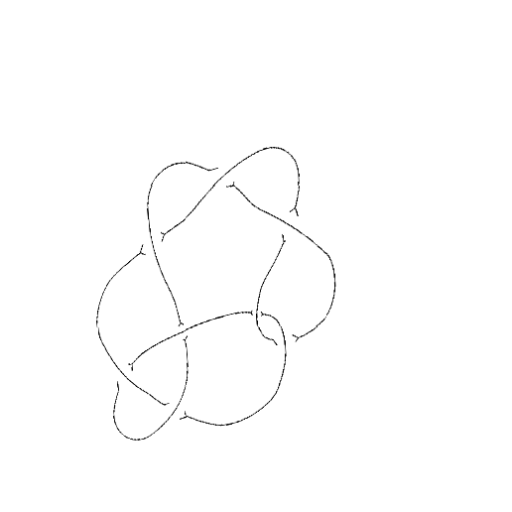
Crossing number: 8